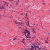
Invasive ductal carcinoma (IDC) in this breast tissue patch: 0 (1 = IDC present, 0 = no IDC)